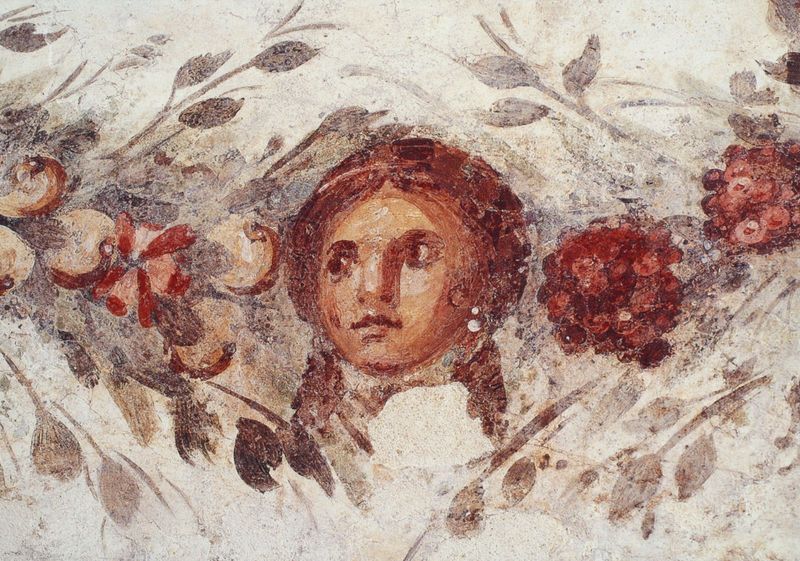
Titel: Weiblicher Kopf und Girlande, Detail eines bemalten Grabmales aus Burj esh Shemali, Region Tyros
Institution: Beirut, Musée National
Schlagwörter: blätter, kopf, laub, weiß, grün, mädchen, ocker, äste, ausschnitt, blumen, braun, busen, frau, grau, haar, mund, nase, ohrring, schwarz, blick, blüten, obst, rot, beige, wand, augen, gesicht, zweige, haare, decke, ohrringe, girlande, pflanzen, krone, lippen, perle, engel, früchte, ranken, trauben, apfel, kopfbedeckung, äpfel, zöpfe, farbe, herbst, dekoration, detail, wandgemälde, wandmalerei, foto, fotografie, vier, links, kranz, jüngling, putz, farbfoto, antik, rötlich, fresko, weinrot, herbstlich, bordeaux, fresco, römisch, pompeji, organge, frauenkopf, frauengesicht, antiek, orring, umportrait